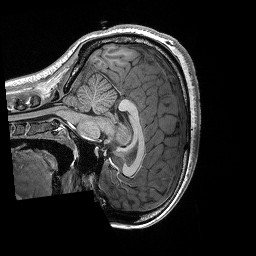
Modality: T1w
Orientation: sagittal
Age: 20
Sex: female
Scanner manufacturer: siemens
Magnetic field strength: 3 T
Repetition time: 2.3 s
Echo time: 0.00298 s